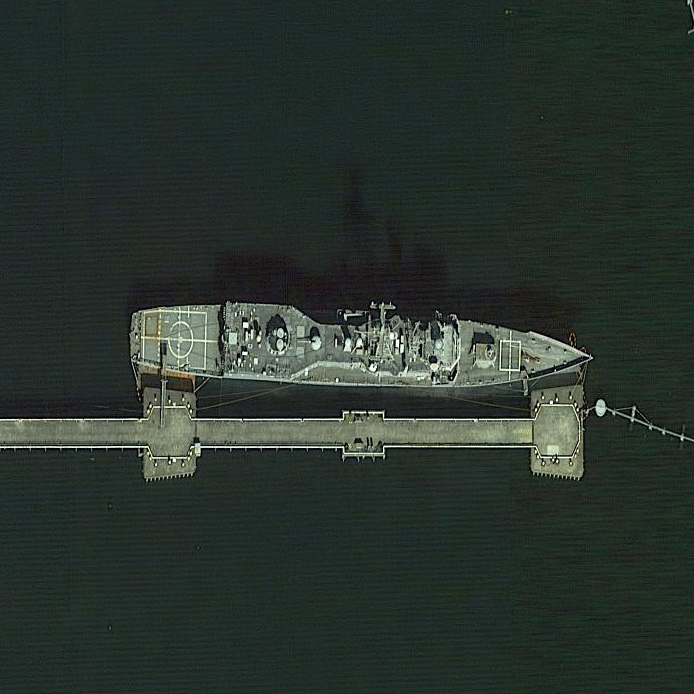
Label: cruiser